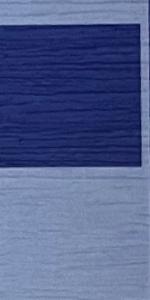
Label: Empty